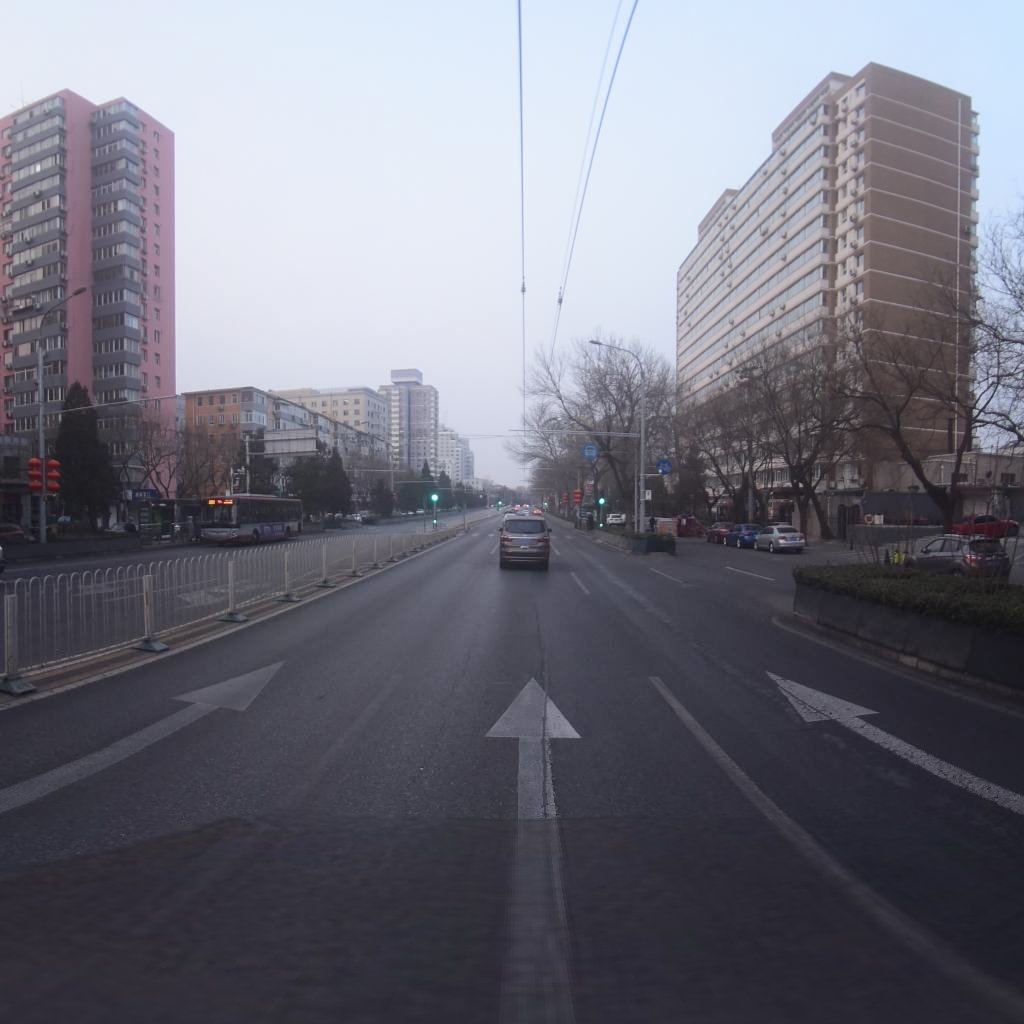
Region: Xicheng
Road damage annotations: longitudinal crack, longitudinal crack